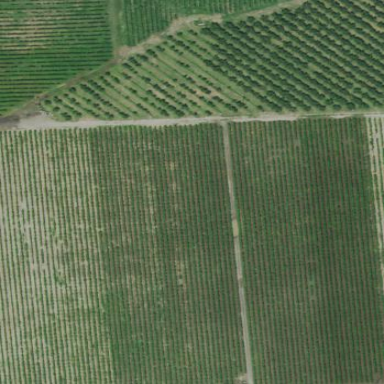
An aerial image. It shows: Orchard.